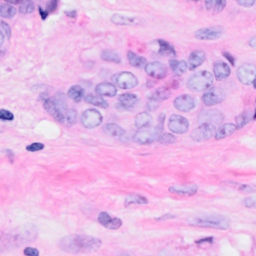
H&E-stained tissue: Breast